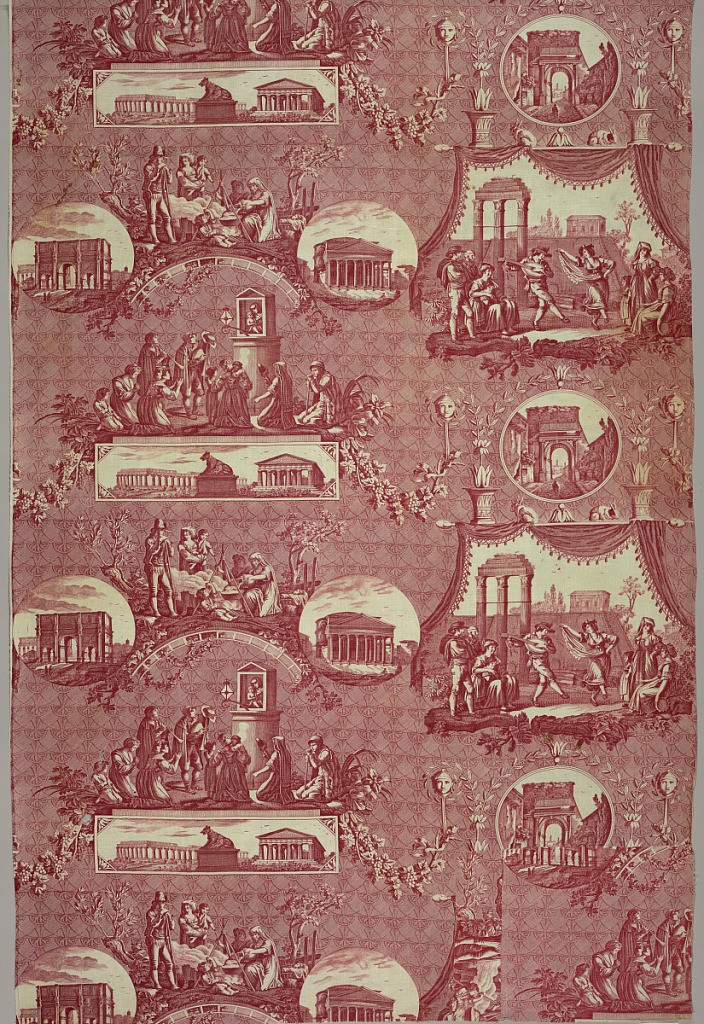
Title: Les monuments de Roma
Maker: Jean-Baptiste Huët, French, 1745–1811
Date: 1811
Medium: cotton Technique: printed by engraved plate on plain weave foundation
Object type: Textile
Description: Genre scenes of Roman peasants and circular medallions containing Roman landmarks on a background of semicircles and lines. In red on white.